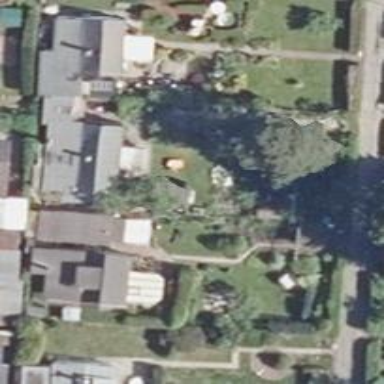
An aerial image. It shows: Plot in the allotments.